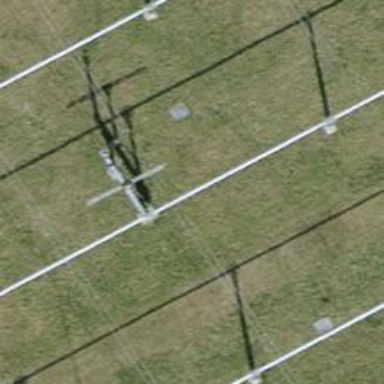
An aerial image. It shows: Switch for power supply.